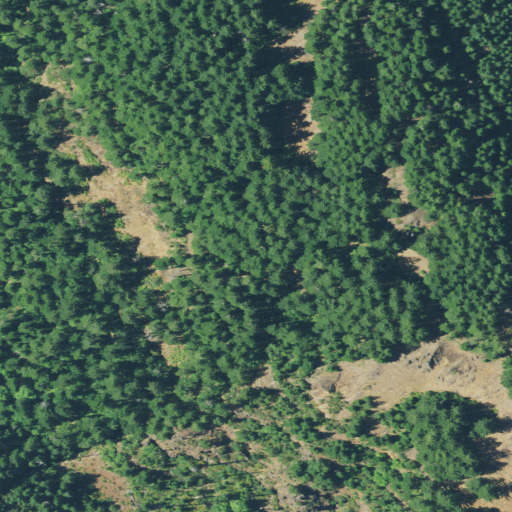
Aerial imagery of cliff(s) in Oregon named Hipower Bluffs containing evergreen forest and shrub